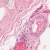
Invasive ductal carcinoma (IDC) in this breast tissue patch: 0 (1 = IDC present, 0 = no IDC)